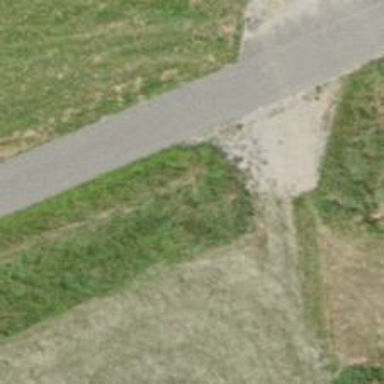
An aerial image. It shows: Culvert underpass for canal.